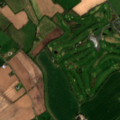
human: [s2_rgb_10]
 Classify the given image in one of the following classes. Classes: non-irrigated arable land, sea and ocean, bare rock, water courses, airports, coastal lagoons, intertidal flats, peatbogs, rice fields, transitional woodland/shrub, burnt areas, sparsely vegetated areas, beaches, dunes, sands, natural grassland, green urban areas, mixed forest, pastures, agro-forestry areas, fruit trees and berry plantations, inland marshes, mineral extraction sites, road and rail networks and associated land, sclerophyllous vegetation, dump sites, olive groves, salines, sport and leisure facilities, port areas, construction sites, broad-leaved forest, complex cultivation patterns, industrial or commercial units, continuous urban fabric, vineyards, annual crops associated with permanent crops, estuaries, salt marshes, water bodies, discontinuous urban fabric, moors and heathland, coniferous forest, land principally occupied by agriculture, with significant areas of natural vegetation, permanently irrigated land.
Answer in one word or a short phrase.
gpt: sport and leisure facilities, non-irrigated arable land, pastures, complex cultivation patterns